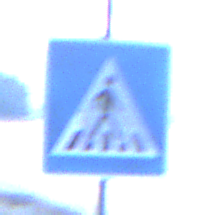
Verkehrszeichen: FussgaengerueberwegLinks
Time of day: Dawn
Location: Outdoor (Urban)
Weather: PartlyCloudy
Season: NotSpecified
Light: Natural